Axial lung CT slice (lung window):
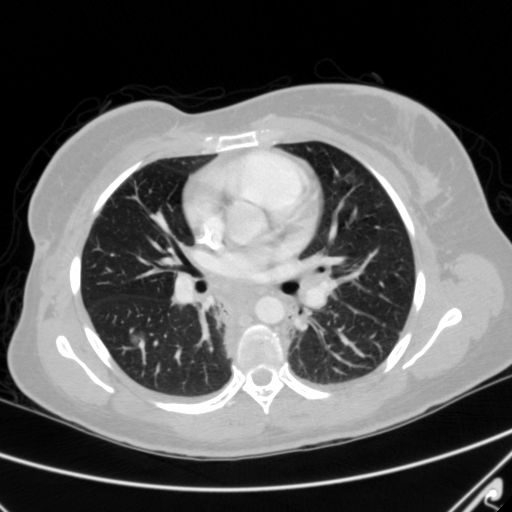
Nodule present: yes
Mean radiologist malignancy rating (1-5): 3.4